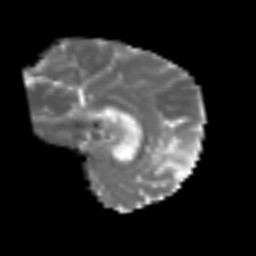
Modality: MD
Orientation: sagittal
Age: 75
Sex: female
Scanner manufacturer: siemens
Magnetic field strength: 3 T
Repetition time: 3.2 s
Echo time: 0.081 s